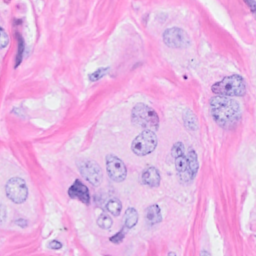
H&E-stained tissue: Breast